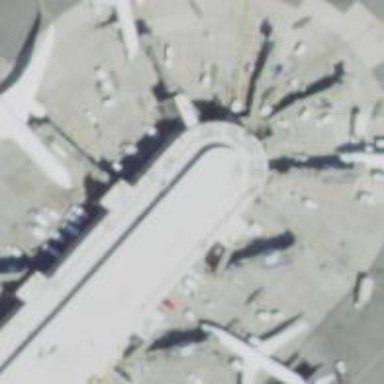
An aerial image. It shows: Airport gate.